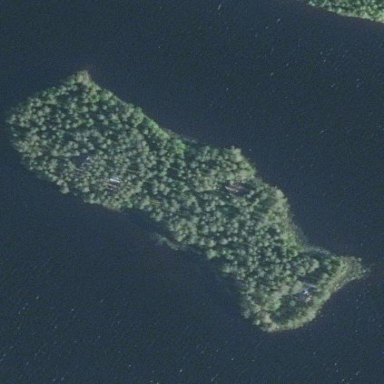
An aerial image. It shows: Islet.